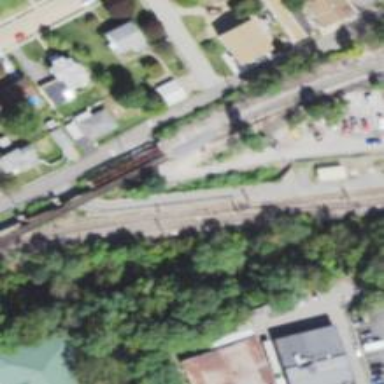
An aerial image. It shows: Abandoned railway bridge with beam structure.